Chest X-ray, PA view. Patient: 32 years old, sex M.
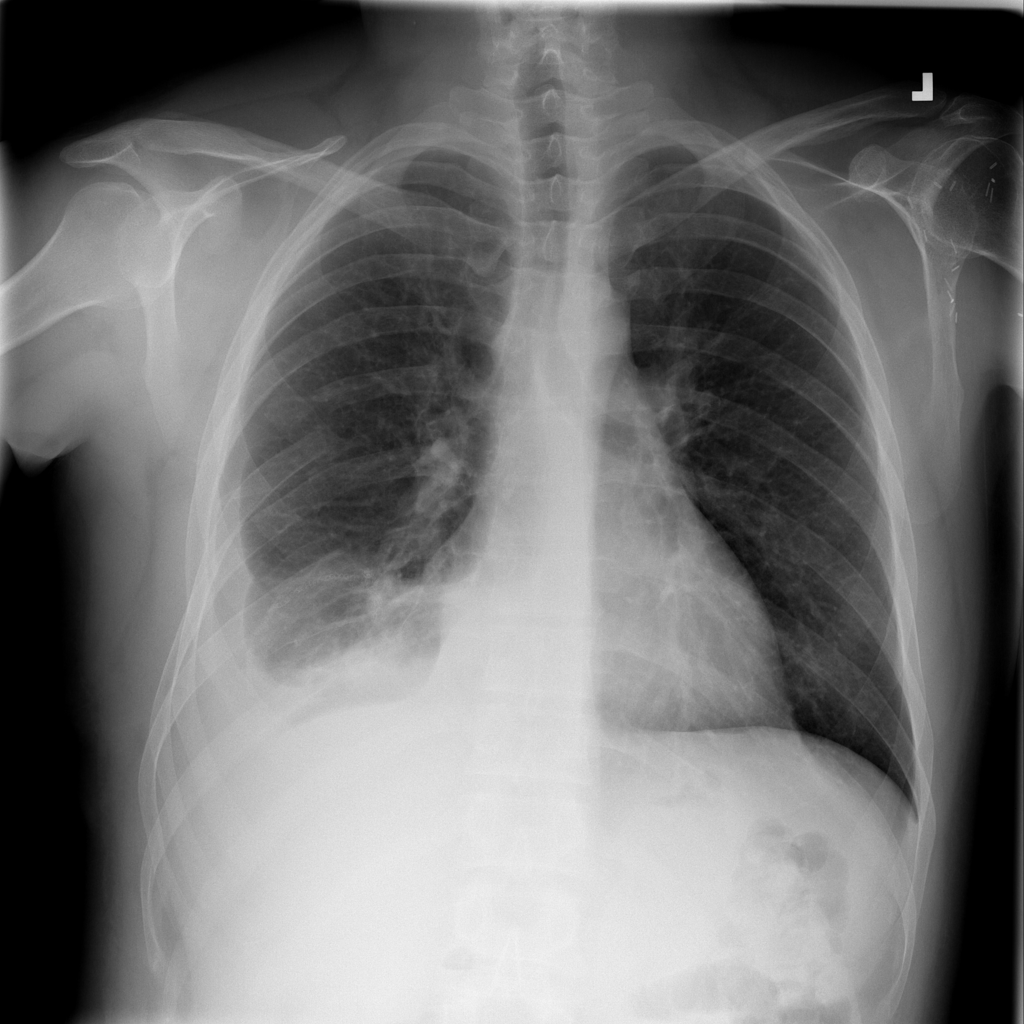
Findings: Atelectasis, Effusion, Emphysema